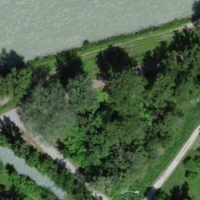
EUNIS habitat code: 53
Species observed at this site:
Prunella modularis
Geranium sanguineum